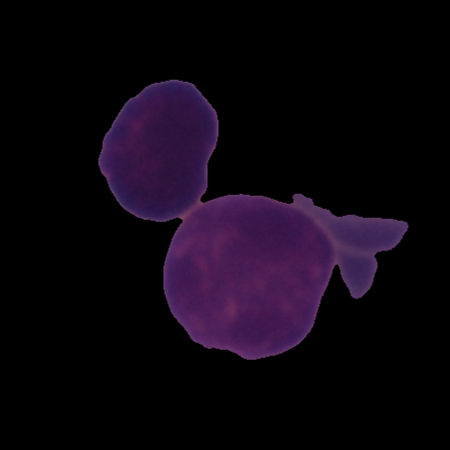
Label: healthy